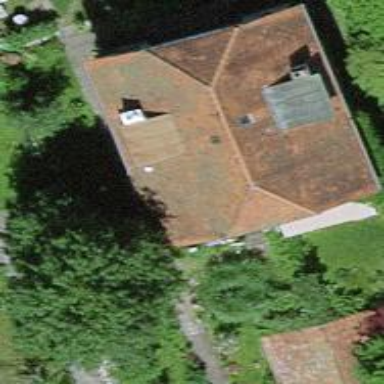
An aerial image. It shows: House with half-hipped roof shape.